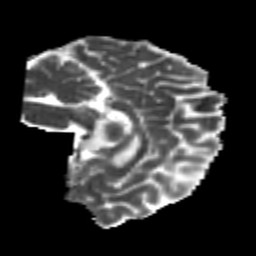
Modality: MD
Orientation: sagittal
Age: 20
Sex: male
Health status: healthy
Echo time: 0.074 s